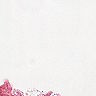
Metastatic tissue present: no